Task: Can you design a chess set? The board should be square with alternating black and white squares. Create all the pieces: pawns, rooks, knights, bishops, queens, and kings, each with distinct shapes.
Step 1464:
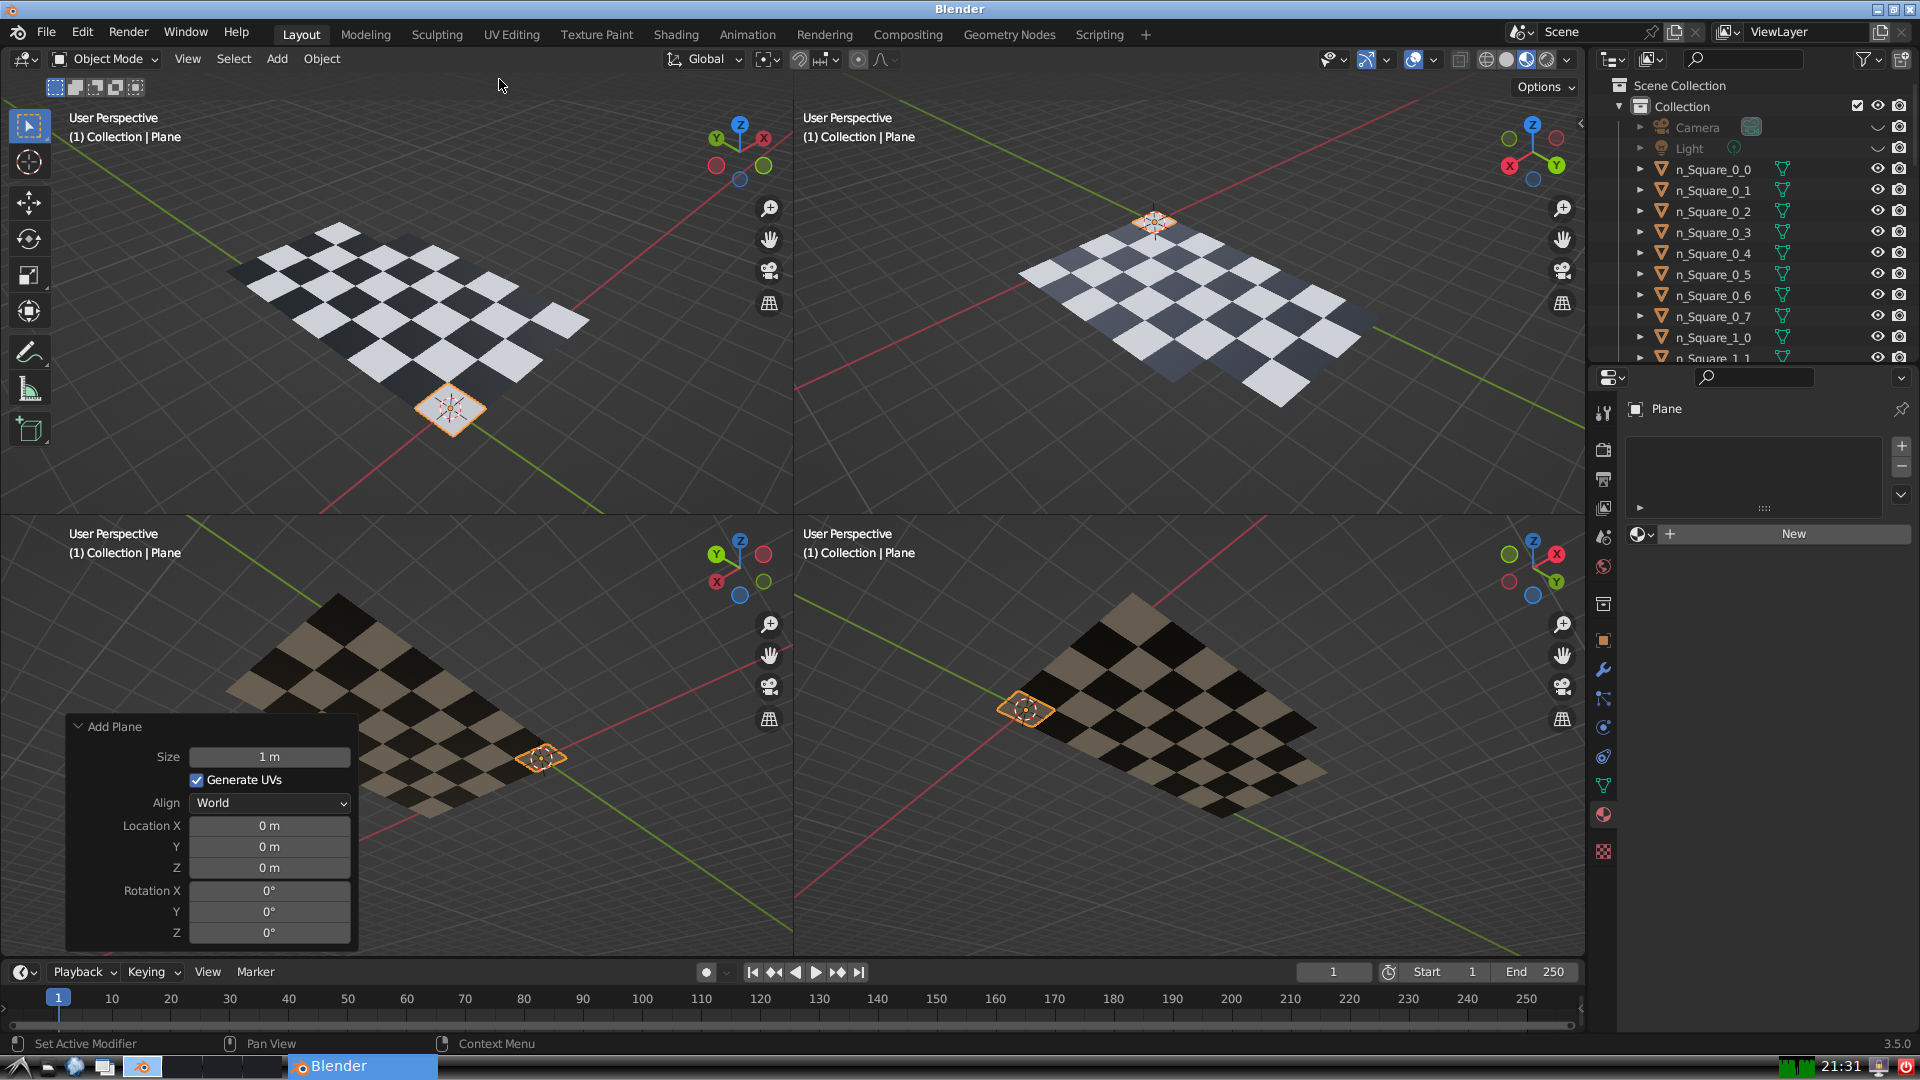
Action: {"mouse_move": [270, 758]}